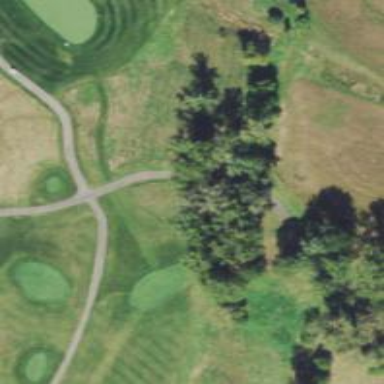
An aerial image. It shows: Footway that serves as golf path.